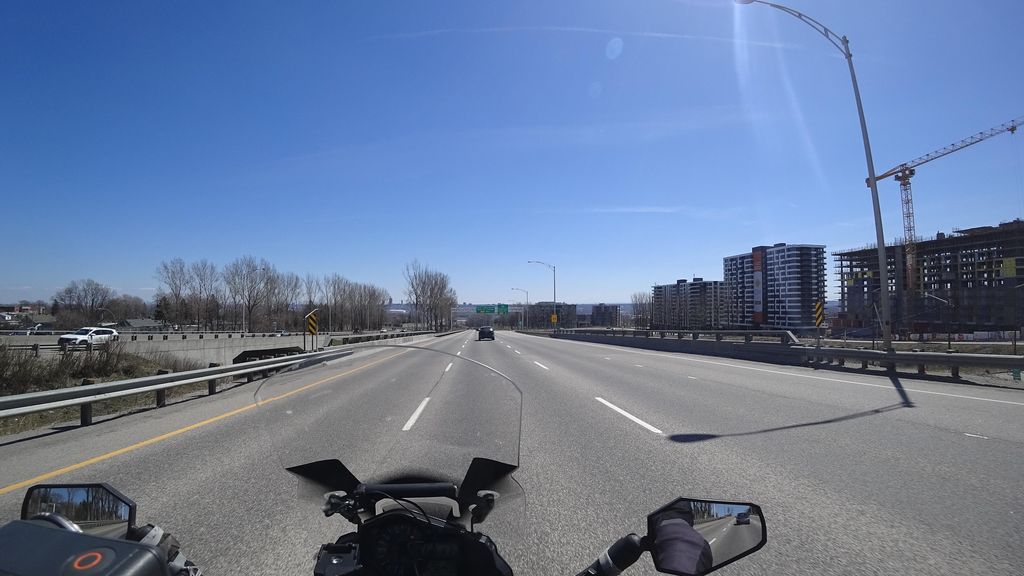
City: quebec_city